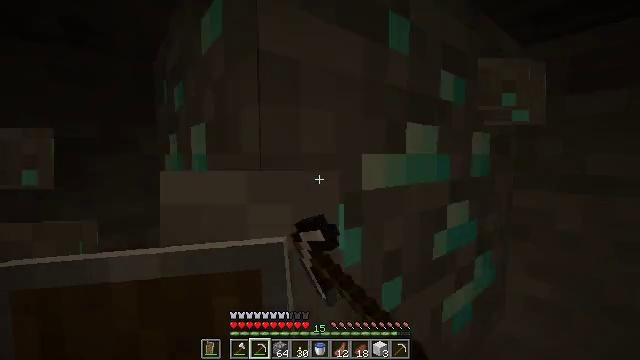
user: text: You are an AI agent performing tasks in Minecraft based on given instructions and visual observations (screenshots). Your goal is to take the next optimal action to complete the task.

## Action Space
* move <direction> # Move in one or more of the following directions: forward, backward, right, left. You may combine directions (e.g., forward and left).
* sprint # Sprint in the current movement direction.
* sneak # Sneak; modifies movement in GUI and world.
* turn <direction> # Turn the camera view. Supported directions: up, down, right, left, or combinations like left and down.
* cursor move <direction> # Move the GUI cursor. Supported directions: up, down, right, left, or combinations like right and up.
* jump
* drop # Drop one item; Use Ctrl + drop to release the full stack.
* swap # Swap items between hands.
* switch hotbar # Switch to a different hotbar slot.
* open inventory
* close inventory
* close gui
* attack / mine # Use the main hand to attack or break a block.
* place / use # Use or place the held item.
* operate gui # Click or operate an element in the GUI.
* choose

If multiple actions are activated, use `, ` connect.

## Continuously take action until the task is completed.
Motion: motion action
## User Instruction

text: Gather diamond ore with a pickaxe.
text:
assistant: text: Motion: attack / mine